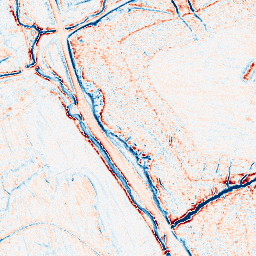
Category: edge_preserving
Decomposition family: anisotropic_diffusion
Decomposition parameters: iterations: 10
kappa: 100
gamma: 0.15
Upsampling method: quintic
Upsampling parameters: scale: 8
Upsampling scale: 8